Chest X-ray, PA view. Patient: 57 years old, sex F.
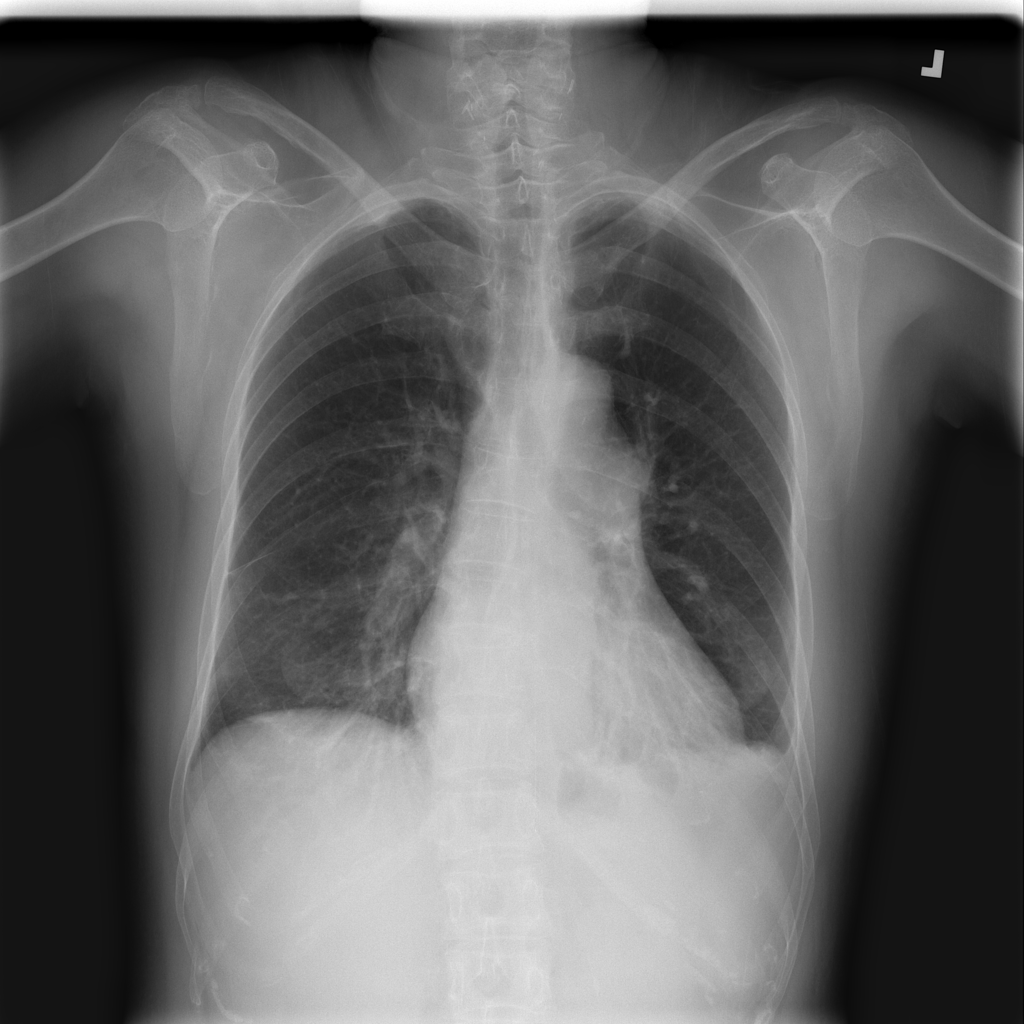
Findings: Infiltration